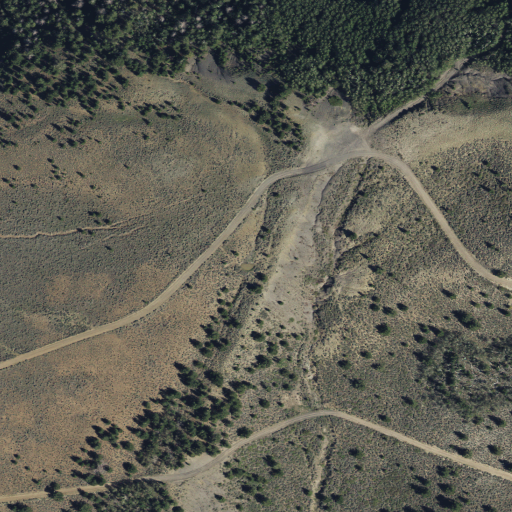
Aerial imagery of plain(s) in Utah named Nasty Flat containing shrub, evergreen forest, deciduous forest, and mixed forest